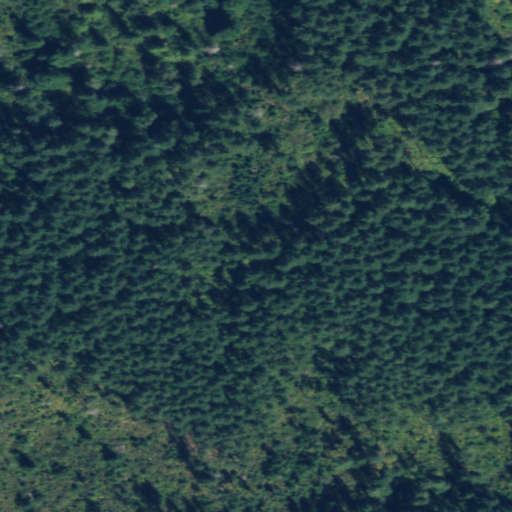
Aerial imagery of mountain in Washington named Heaton Hill containing only evergreen forest